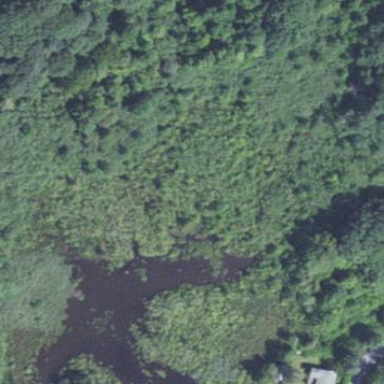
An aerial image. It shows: Marshy wetland area.